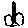
Label: smiley face